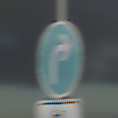
Verkehrszeichen: VorgeschriebeneFahrtrichtungRechts
Zusatzzeichen unten: EinspurigeFahrzeugeFrei1
Umgebung: Outdoor, Nature
Tageszeit: SunriseSunset
Wetter: PartlyCloudy
Licht: Natural
Jahreszeit: NotSpecified
Kontrast: HighContrast